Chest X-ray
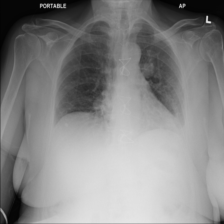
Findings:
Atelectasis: negative
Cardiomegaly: negative
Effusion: positive
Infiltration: negative
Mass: positive
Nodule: negative
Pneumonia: negative
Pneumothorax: negative
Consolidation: negative
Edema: negative
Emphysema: negative
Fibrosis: negative
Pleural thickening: negative
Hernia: negative